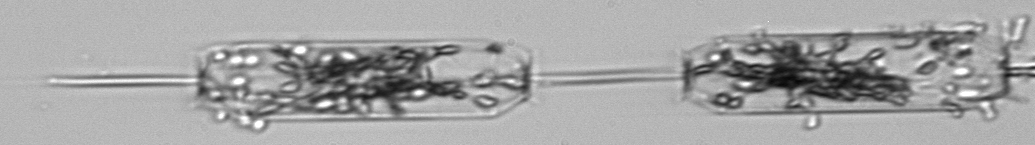
Label: Ditylum_brightwellii